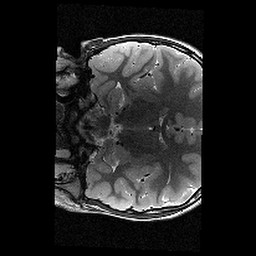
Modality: T2w
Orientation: coronal
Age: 9
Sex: female
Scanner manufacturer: siemens
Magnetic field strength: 3 T
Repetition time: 9.23 s
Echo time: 0.067 s